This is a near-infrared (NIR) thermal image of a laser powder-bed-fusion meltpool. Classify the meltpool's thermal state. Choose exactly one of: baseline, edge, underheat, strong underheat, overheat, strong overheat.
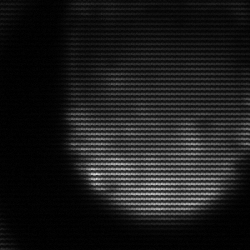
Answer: edge